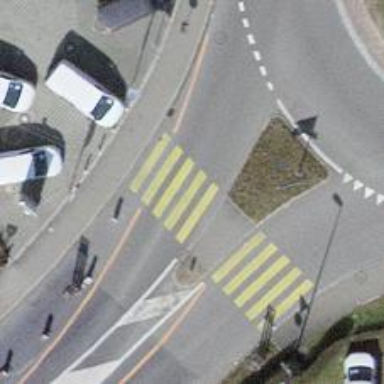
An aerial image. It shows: Uncontrolled zebra crossing with yellow markings.